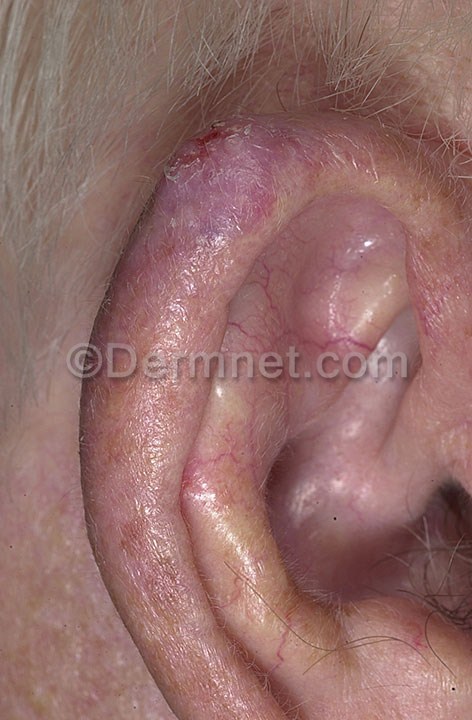
Disease: Actinic Keratosis Basal Cell Carcinoma and other Malignant Lesions